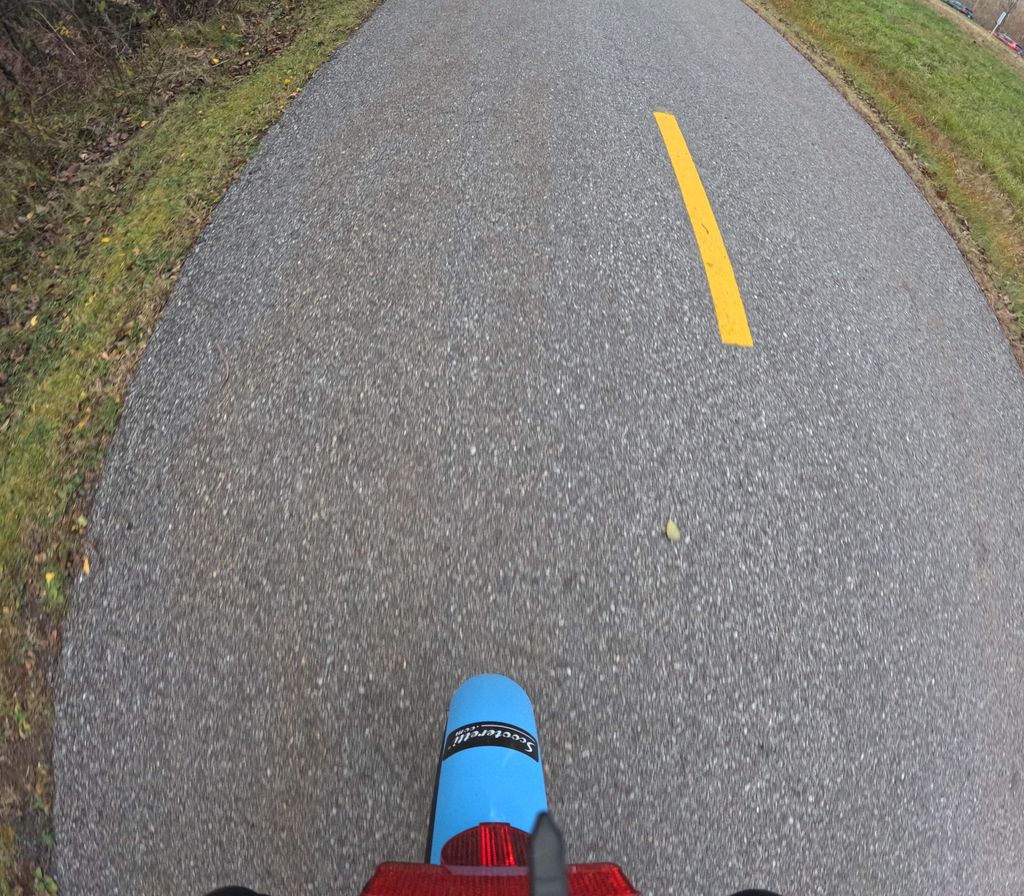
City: ottawa-gatineau